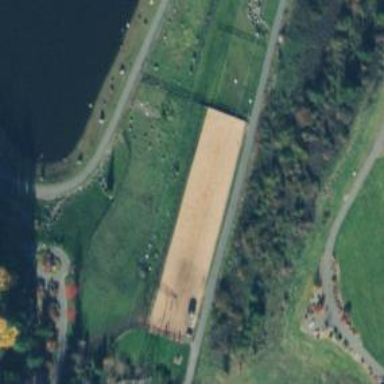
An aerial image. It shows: Dog park for leisure land.